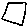
Label: square